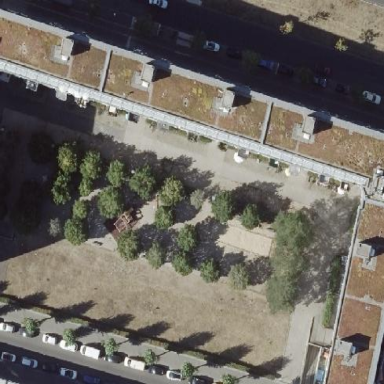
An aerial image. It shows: Playground area for leisure activities on the land.